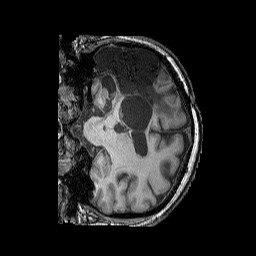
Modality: T1w
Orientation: coronal
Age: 48
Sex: male
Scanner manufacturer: siemens
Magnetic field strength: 3 T
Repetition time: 2.25 s
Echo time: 0.00411 s